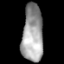
Tissue: lung
Cell type: T cells
Senescence score: 0.1304
Nuclear area (px): 1171
Mean DAPI intensity: 159.83